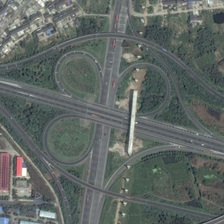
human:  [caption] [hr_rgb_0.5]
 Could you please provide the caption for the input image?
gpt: many green trees and buildings are near a viaduct .

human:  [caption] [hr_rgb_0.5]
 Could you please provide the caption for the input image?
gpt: many green trees and buildings are near a viaduct .

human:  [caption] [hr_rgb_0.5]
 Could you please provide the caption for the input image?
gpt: many green trees and buildings are near a viaduct .

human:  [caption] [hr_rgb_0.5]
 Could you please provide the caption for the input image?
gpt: many green trees and buildings are near a viaduct .

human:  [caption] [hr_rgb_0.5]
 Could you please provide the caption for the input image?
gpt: many green trees and buildings are near a viaduct .